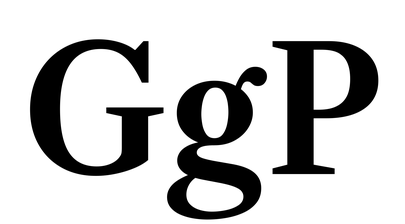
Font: LibreCaslonText_SemiBold